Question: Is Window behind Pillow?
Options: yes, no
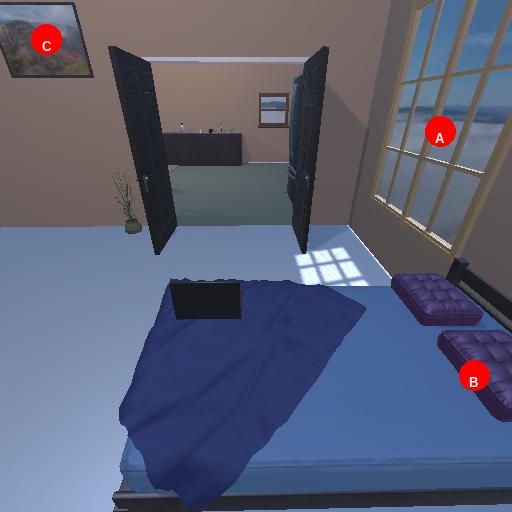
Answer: yes